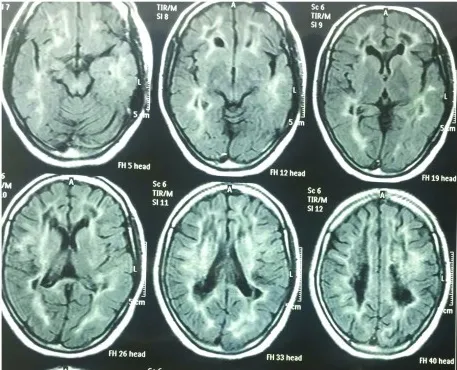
Cross-sectional view of T-2 weighted imaging with FLAIR demonstrating loss of cerebral white matter.
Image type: radiology (mri)